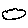
Label: cloud